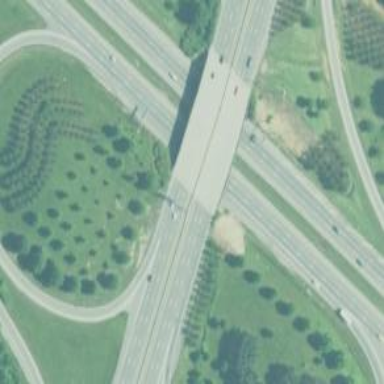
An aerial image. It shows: Motorway junction.